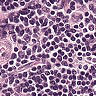
Metastatic tissue present: no